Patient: sex F, age 73
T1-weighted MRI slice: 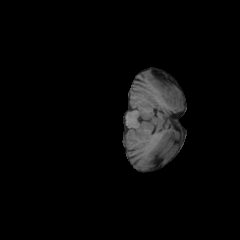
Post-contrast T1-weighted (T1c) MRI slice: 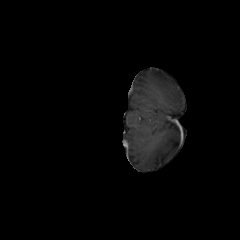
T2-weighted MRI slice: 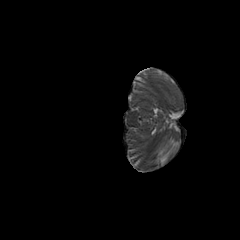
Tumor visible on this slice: no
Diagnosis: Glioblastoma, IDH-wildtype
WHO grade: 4